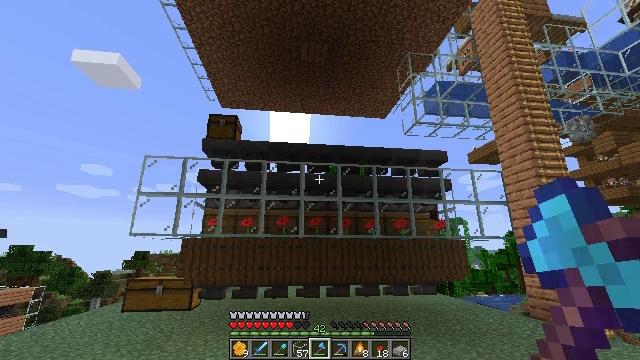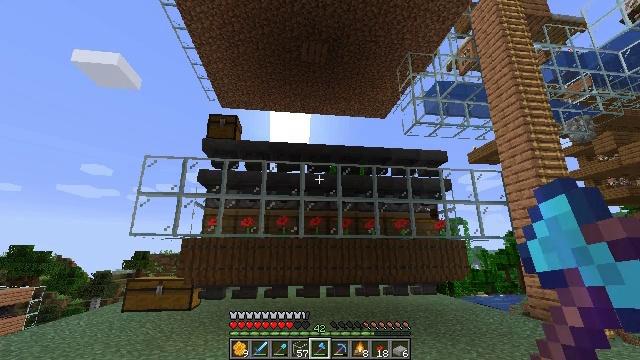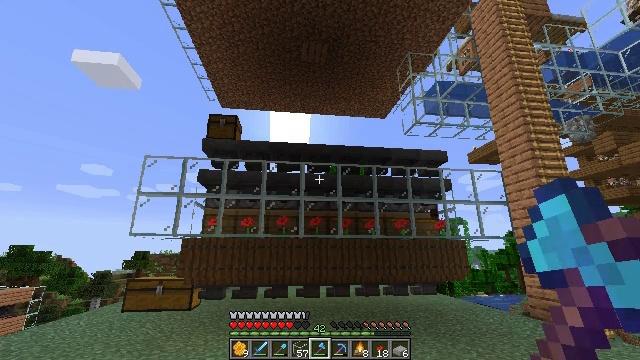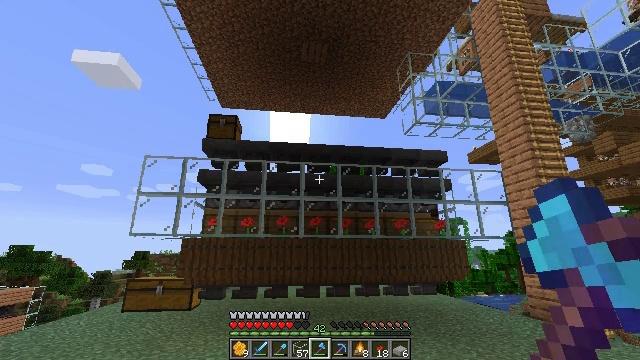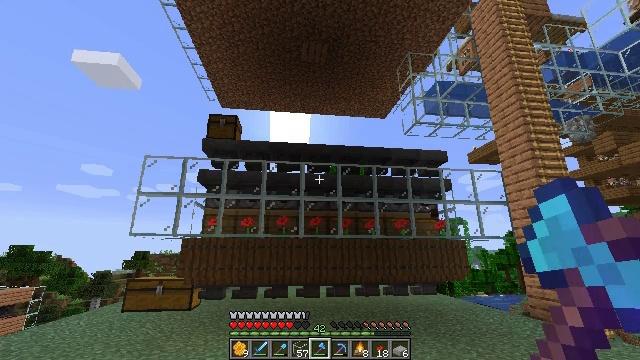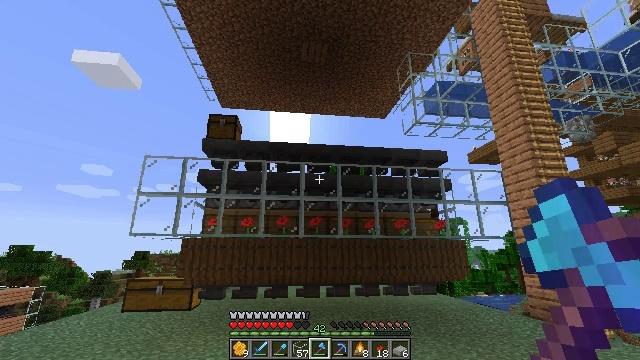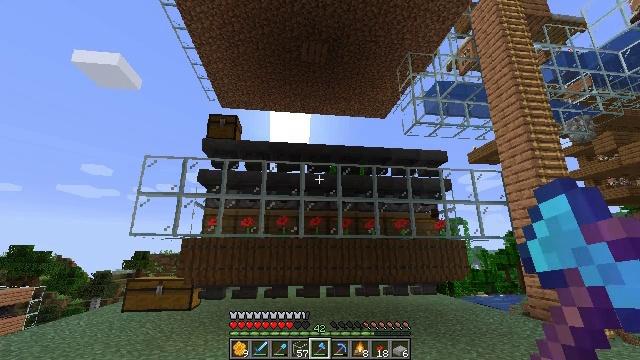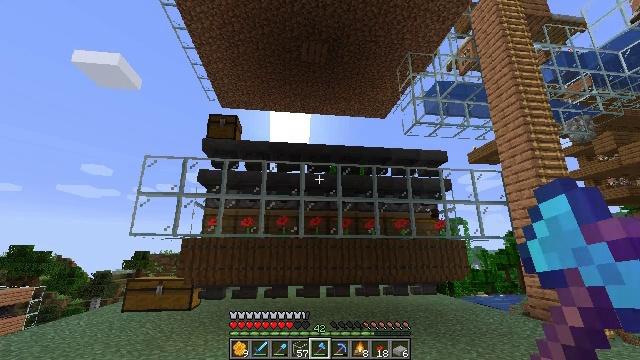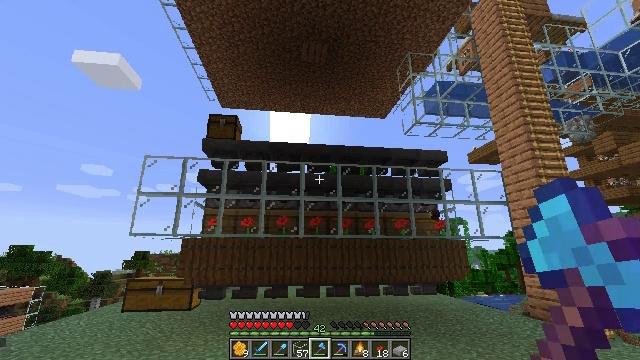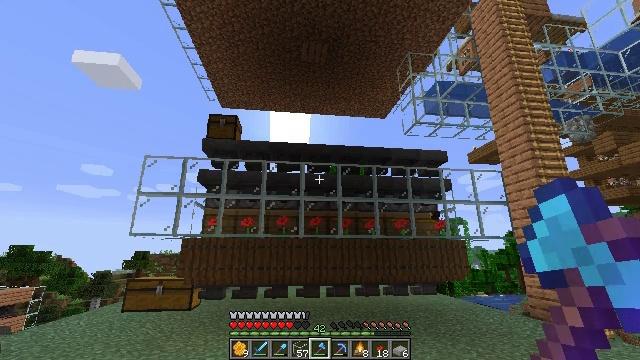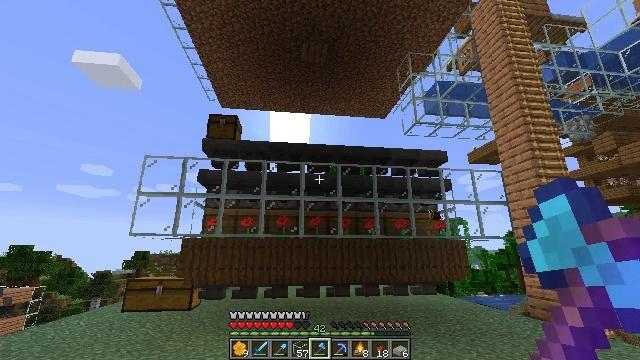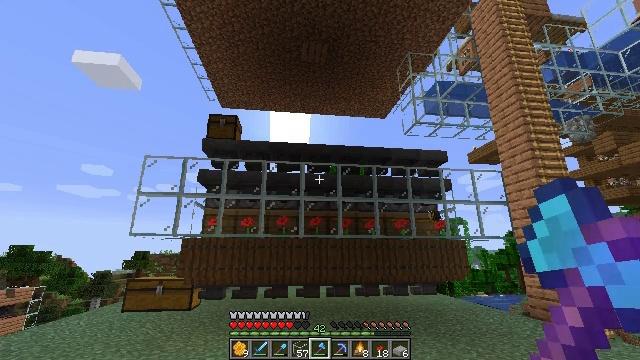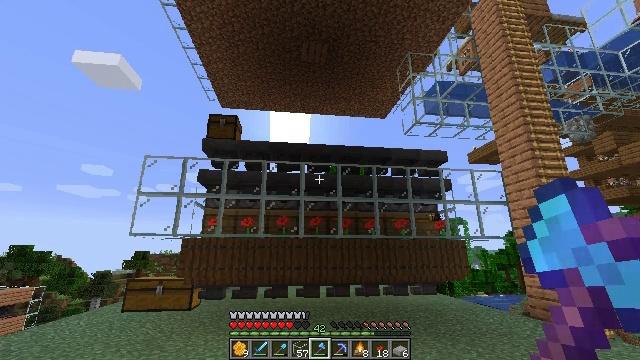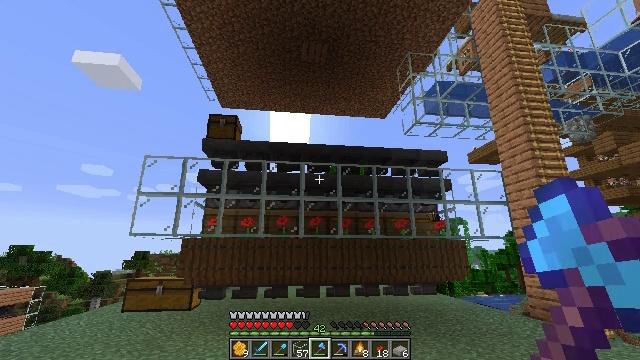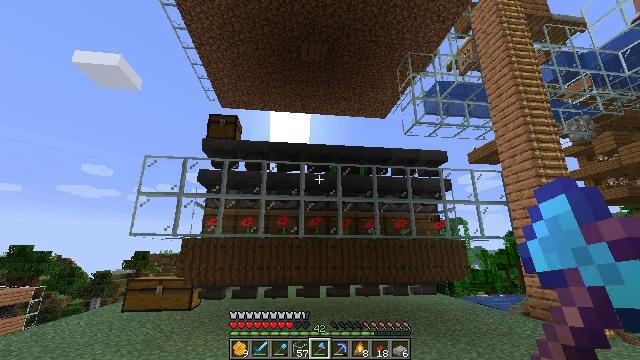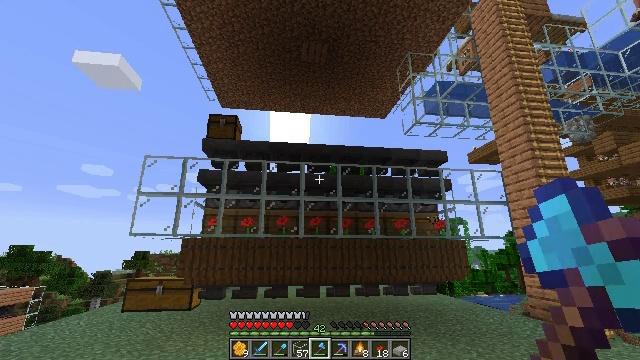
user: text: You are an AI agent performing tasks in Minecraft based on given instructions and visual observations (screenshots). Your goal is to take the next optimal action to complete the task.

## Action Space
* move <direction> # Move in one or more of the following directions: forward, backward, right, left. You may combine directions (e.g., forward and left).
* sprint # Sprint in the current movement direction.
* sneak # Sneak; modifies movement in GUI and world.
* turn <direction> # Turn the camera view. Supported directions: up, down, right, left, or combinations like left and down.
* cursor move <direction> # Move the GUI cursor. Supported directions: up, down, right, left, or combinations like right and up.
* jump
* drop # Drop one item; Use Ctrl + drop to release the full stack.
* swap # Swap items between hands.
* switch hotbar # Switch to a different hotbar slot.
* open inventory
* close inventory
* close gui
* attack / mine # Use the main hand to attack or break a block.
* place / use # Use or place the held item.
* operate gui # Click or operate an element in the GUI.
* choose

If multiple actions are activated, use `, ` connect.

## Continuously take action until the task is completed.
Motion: motion action
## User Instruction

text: Collect the poppy by clicking on it.
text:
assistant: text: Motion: no_op
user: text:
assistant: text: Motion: no_op
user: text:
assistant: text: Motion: no_op
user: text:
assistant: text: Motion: no_op
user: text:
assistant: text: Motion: no_op
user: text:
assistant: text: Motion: no_op
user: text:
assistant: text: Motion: no_op
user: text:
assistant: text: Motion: no_op
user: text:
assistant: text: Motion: no_op
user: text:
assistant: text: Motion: no_op
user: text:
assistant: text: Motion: no_op
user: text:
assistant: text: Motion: no_op
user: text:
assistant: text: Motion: no_op
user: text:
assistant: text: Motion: no_op
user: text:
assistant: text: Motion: no_op
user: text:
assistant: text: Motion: no_op
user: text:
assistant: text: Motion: no_op
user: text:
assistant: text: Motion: no_op
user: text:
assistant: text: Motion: no_op
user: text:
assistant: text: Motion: no_op
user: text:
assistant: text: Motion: no_op
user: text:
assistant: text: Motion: no_op
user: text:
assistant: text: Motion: no_op
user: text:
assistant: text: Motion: no_op
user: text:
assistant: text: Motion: no_op
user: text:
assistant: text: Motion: no_op
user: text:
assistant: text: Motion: no_op
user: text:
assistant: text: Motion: no_op
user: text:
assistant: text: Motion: no_op
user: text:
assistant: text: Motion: no_op